Milling tool wear sample.
Tool blade image: 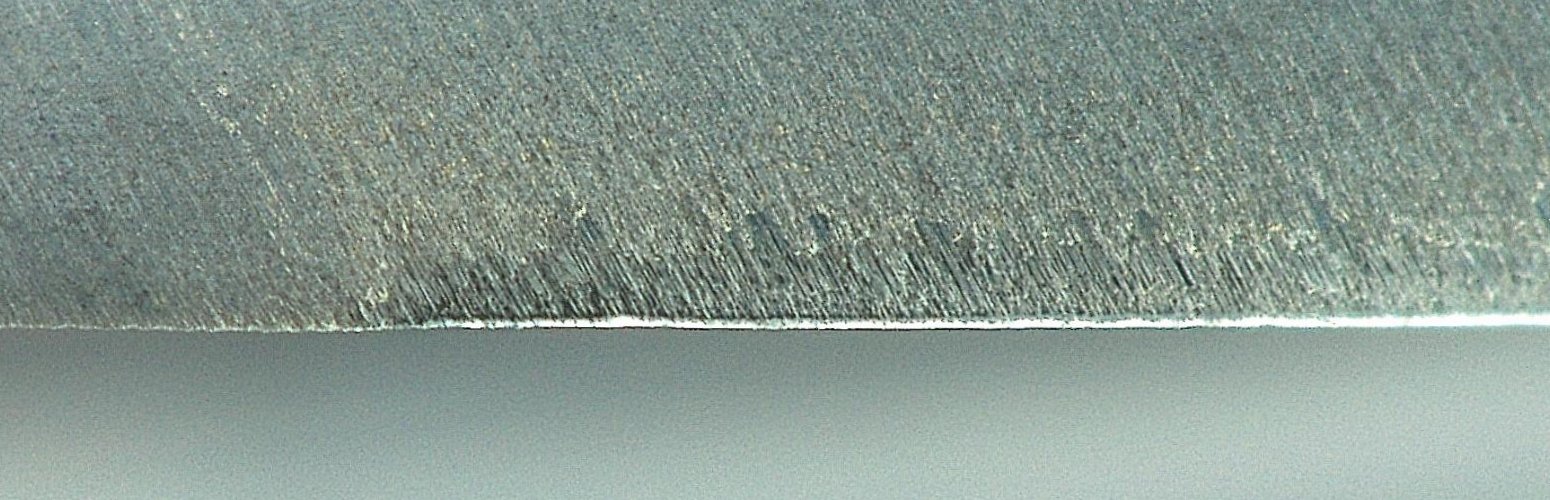
Chip image: 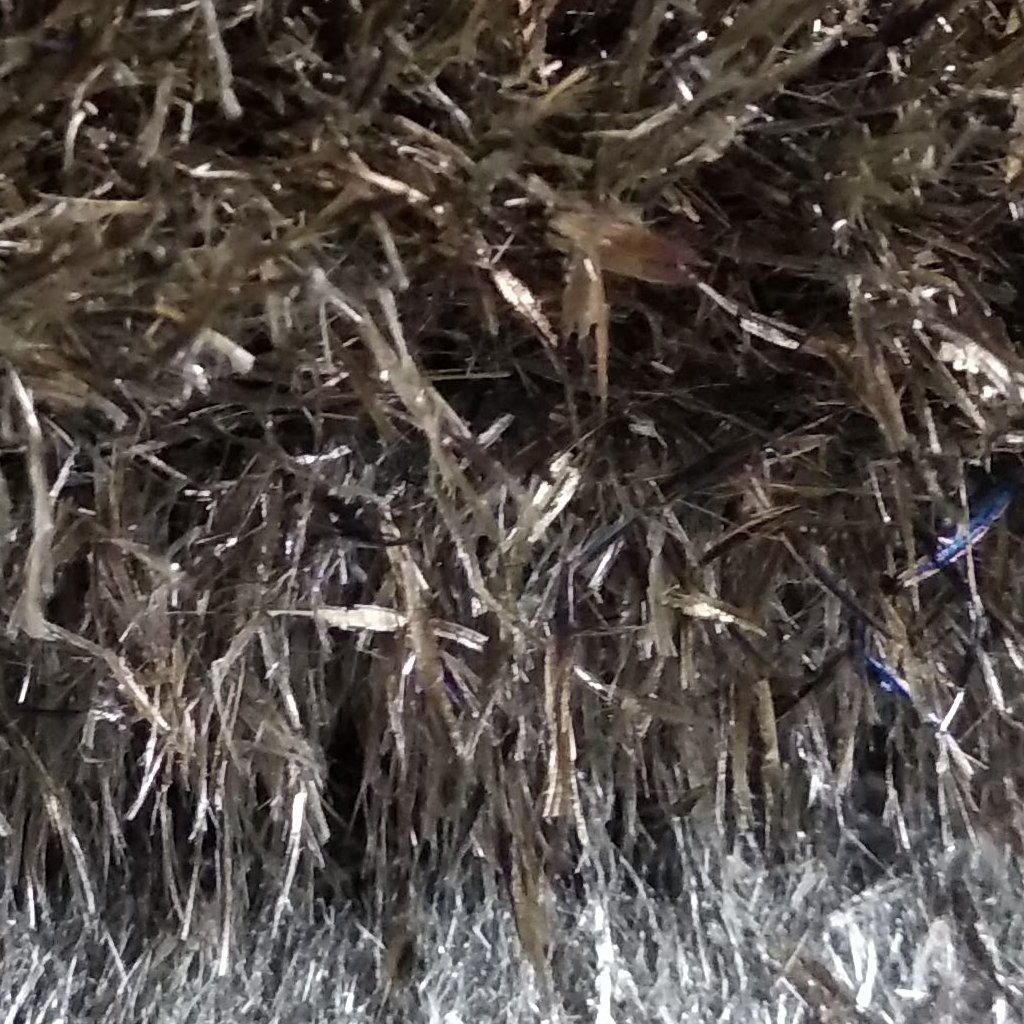
Workpiece image: 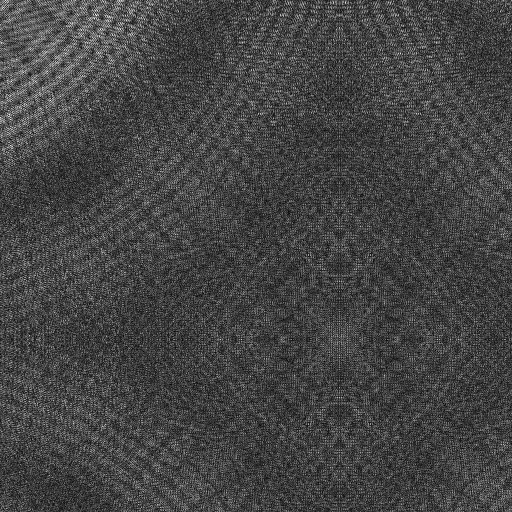
Tool wear state: sharp
Gaps: 5.64
Flank wear: 36.46
Overhang: 11.71
Force-signal Mel-spectrograms (X, Y, Z axes): 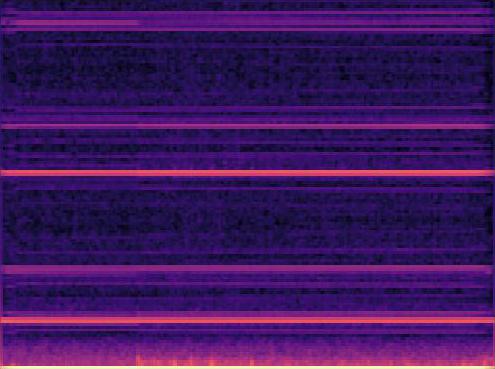 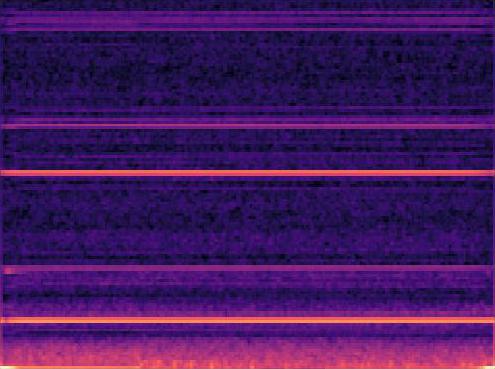 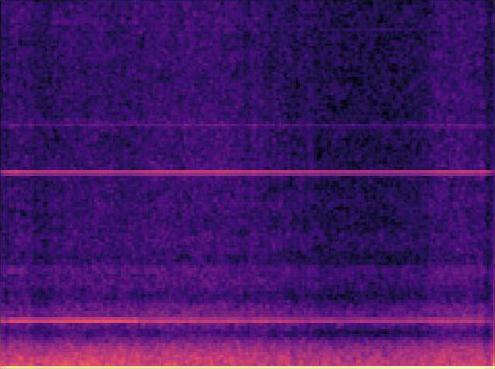
Force-signal scalograms (X, Y, Z axes): 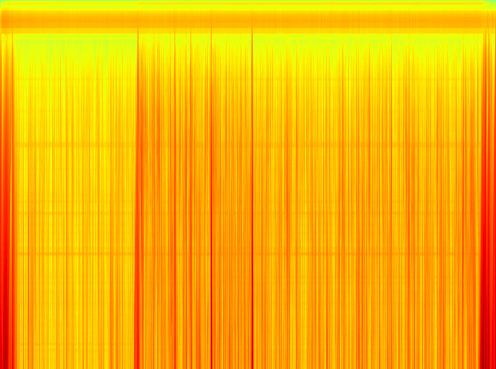 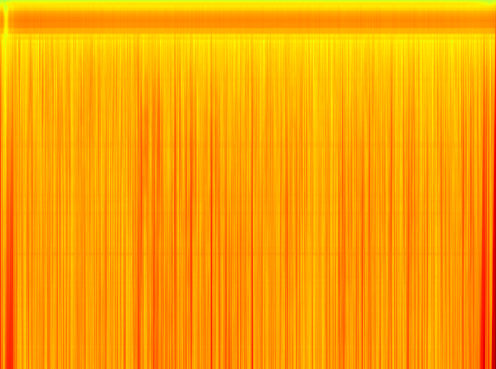 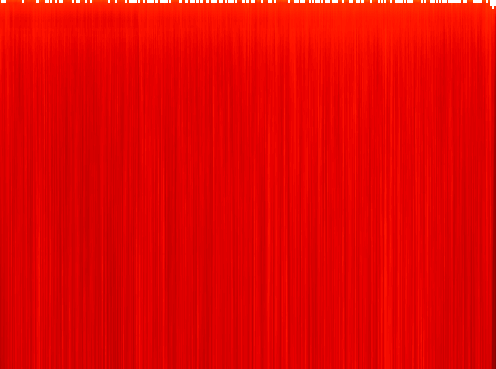
Force phase: initial_break_in_wear